Question: In this screen shot from an SSRS report with bar charts, I would like for 0 values to display a tiny bit of color rather than just being blank. Here's what it looks like now:

Most of these charts have many series. I am generating a copy of the charts for each person under review and including the comparison values for everyone else in the group. I am thus coloring the bar representing the person under review differently from the normal color so they can easily see their performance compared to others.
Now, while there are y-axis labels, I would also like the 0 value to have at least a tiny sliver of color so everything is symmetric and the color can be seen. (I am also thinking about putting those with no data at all in the chart and need a way to distinguish those, so any ideas on how to accomplish that would help as well.)
I thought about making the axis start at -1 so the space from -1 to 0 would be colored, but I can't figure out how to get the labels to start at 0 (as shown) when I do this. I have played with quite a few settings and nothing is coming out right...
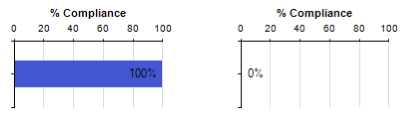
Answer: Sigh. I just figured it out.
Select the X axis.
- 'CrossAt''Minimum'- 'IntervalOffset'
Important note: the chart in Design mode will NOT show correctly. Since I put an 'Interval' of 20, it is showing '-1 19 39 59 79 99', but when I actually Preview the report, the result is correct. Don't let yourself be thrown off by the design-mode pre-preview.
Now it looks like this:

If you leave out the 'CrossAt' property, then the bars float away from the y-axis, leaving a gap. You must use all the properties I mentioned above to make the color reach past 0 all the way to the axis line.